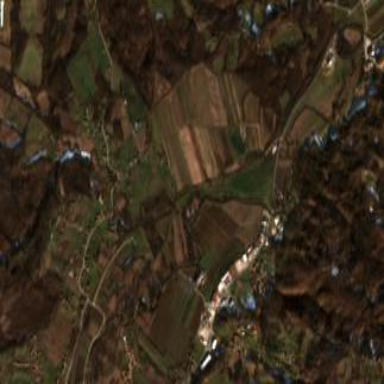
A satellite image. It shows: Picturesque farmland scene.